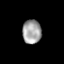
Tissue: skin
Cell type: Epithelial cells
Senescence score: 0.2122
Nuclear area (px): 438
Mean DAPI intensity: 162.523